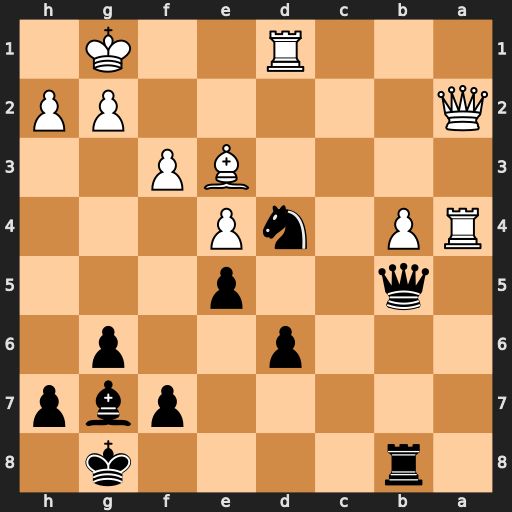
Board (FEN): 1r4k1/5pbp/3p2p1/1q2p3/RP1nP3/4BP2/Q5PP/3R2K1
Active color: b
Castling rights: -
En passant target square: -
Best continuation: Ne2+ Kf2 Nc3